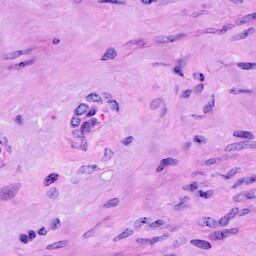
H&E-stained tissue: Cervix